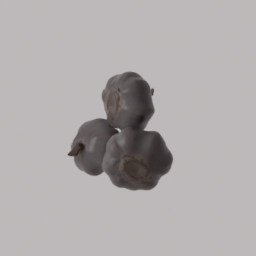
Label: nature